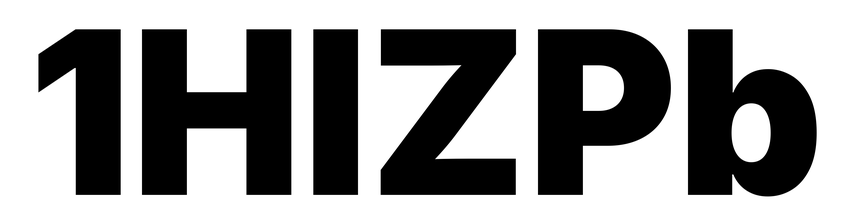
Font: Inter_Black